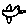
Label: bird